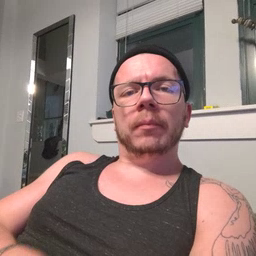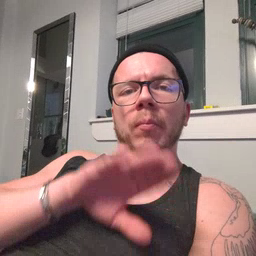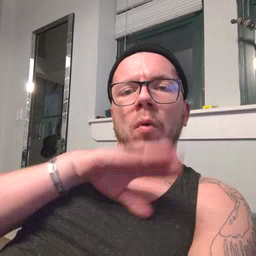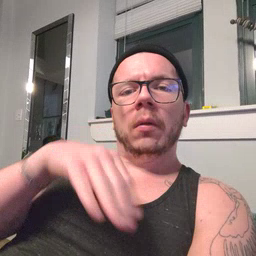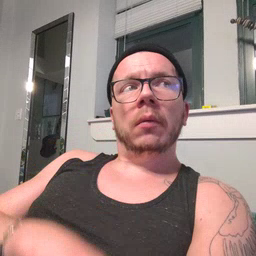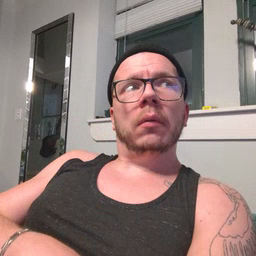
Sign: pool